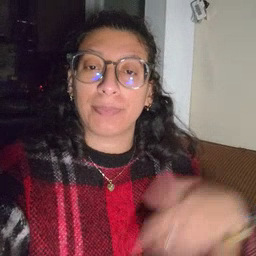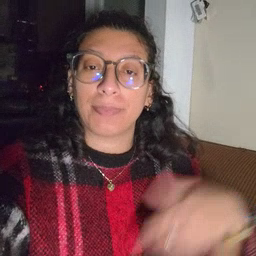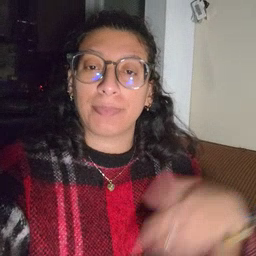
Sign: cheek